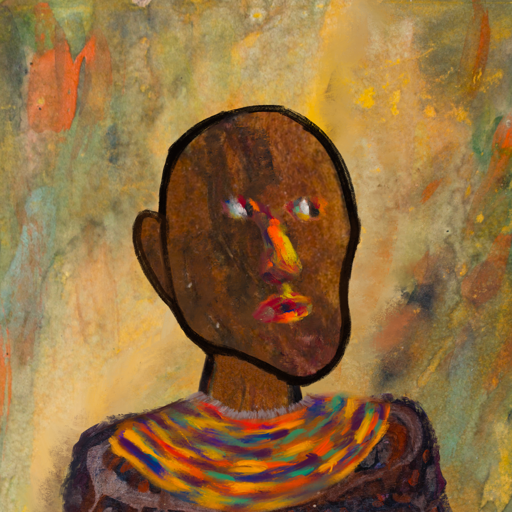
Background: Comrade, Head And Neck Side: Mosgoul, Face Side: An_Impression, Bust: Hypocrite, Hair Side: Blank, Head Accessory: Blank, Second Necklace: An_Impression_2, Necklace: Blank, Baby: Blank